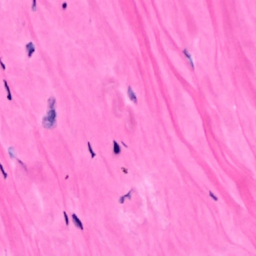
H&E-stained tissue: Breast